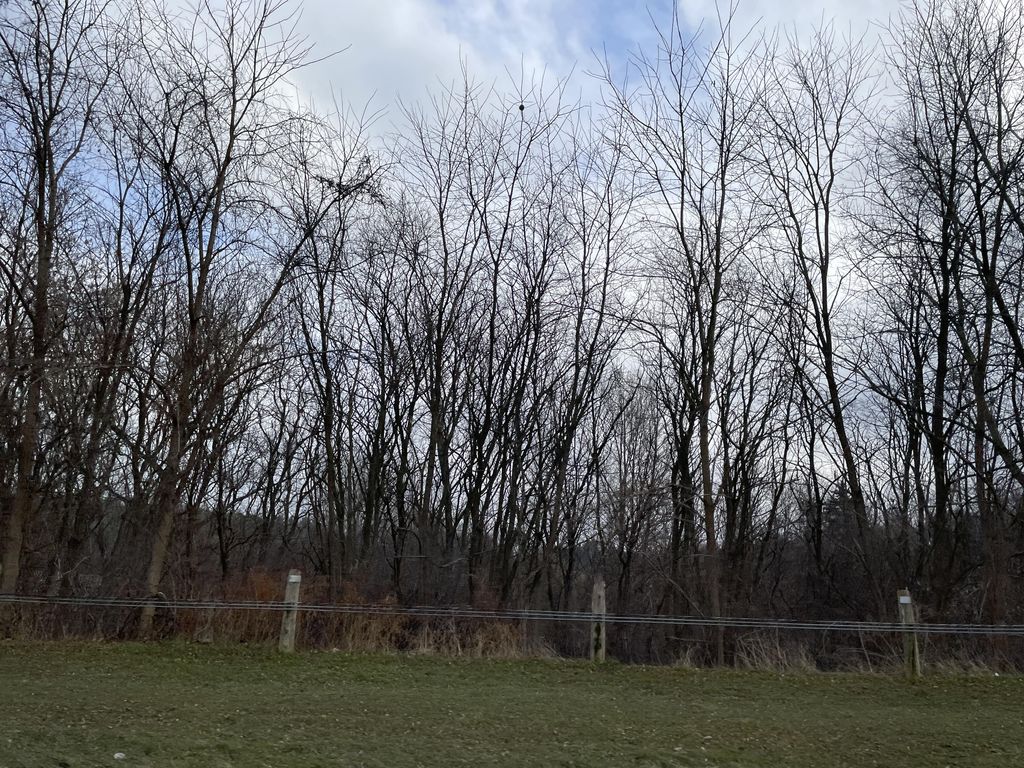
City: kitchener-waterloo